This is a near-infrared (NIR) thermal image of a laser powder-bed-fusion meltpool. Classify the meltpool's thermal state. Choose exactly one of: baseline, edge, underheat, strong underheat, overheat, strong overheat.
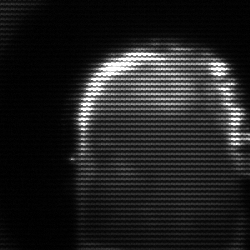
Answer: baseline